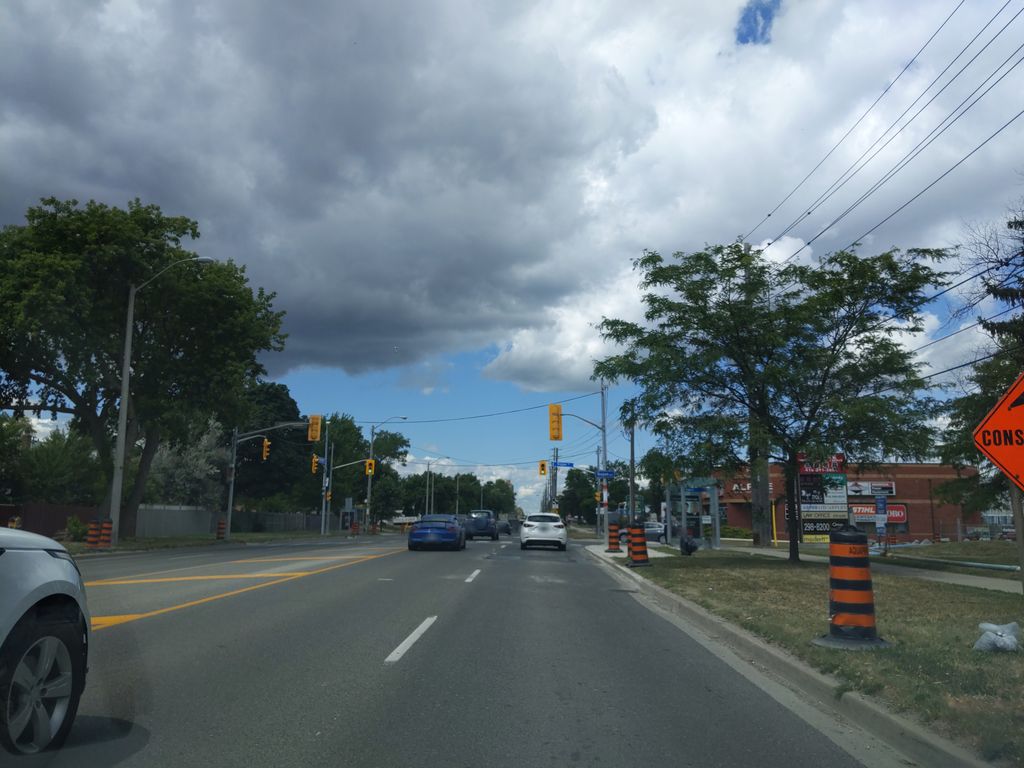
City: toronto